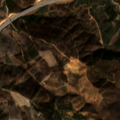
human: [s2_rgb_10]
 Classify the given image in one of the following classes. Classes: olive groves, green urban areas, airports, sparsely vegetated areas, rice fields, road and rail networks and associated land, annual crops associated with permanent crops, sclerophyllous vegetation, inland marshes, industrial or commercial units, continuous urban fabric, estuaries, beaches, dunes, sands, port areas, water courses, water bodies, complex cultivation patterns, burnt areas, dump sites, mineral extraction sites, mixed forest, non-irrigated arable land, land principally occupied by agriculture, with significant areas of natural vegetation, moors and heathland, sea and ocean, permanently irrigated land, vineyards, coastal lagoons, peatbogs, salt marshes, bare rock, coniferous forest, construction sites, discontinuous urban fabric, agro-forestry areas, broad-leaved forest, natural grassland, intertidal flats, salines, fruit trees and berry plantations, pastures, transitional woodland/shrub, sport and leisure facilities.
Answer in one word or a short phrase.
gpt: land principally occupied by agriculture, with significant areas of natural vegetation, transitional woodland/shrub